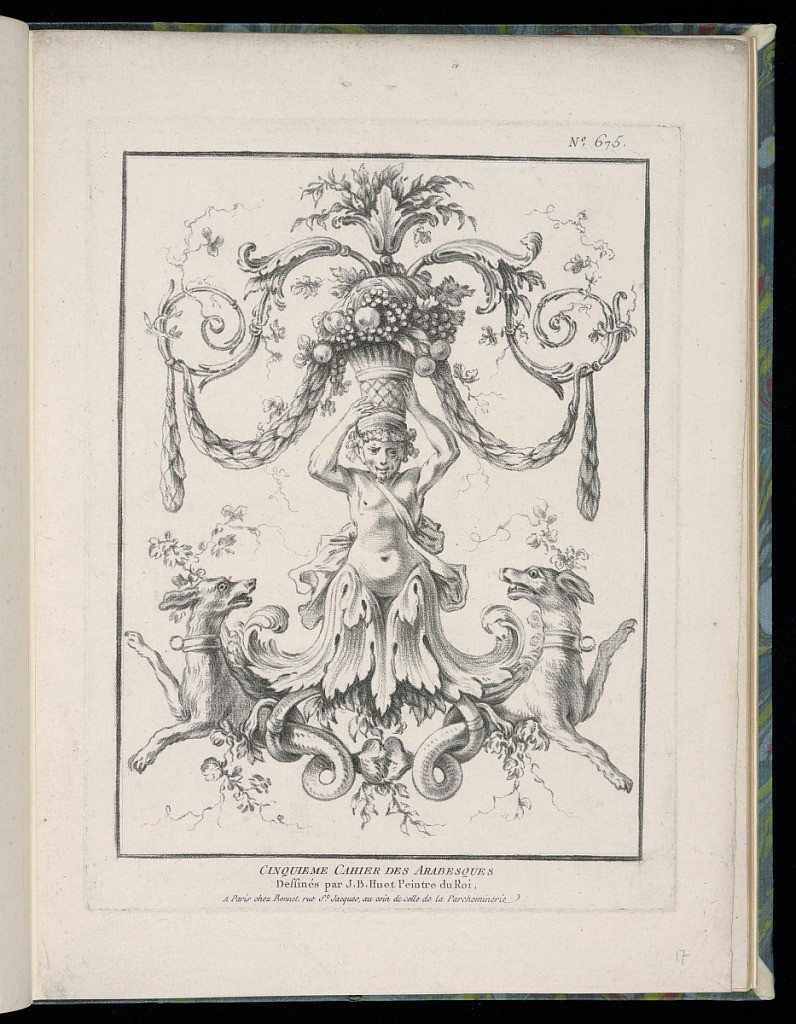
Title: Title Page
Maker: Jean-Baptiste Huet, French, 1745 – 1811
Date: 1776–89
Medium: Crayon manner etching on paper
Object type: Print
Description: Title page and arabesque ornament design featuring a male torso with a basket of fruit on his head, morphing into scrolling leaves (rinceaux), dogs with fish tails, festoon of leaves, foliate branches, fleurons, rosettes, and foliate scrolls. The plate is titled and numbered.